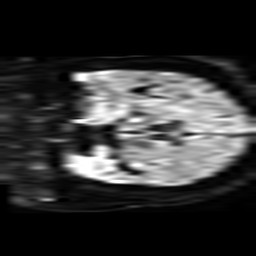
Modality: TRACE
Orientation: coronal
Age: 53
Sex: female
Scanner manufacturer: philips
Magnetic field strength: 3 T
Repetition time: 3.072 s
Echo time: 0.076 s